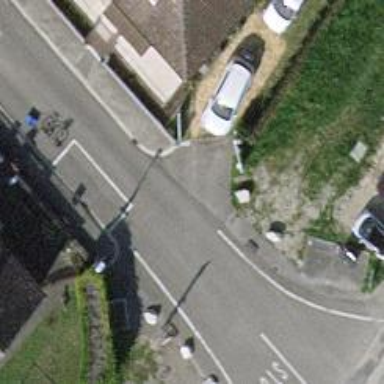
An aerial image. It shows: Asphalt footway with unmarked crossing.